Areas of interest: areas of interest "Basketball Arena"
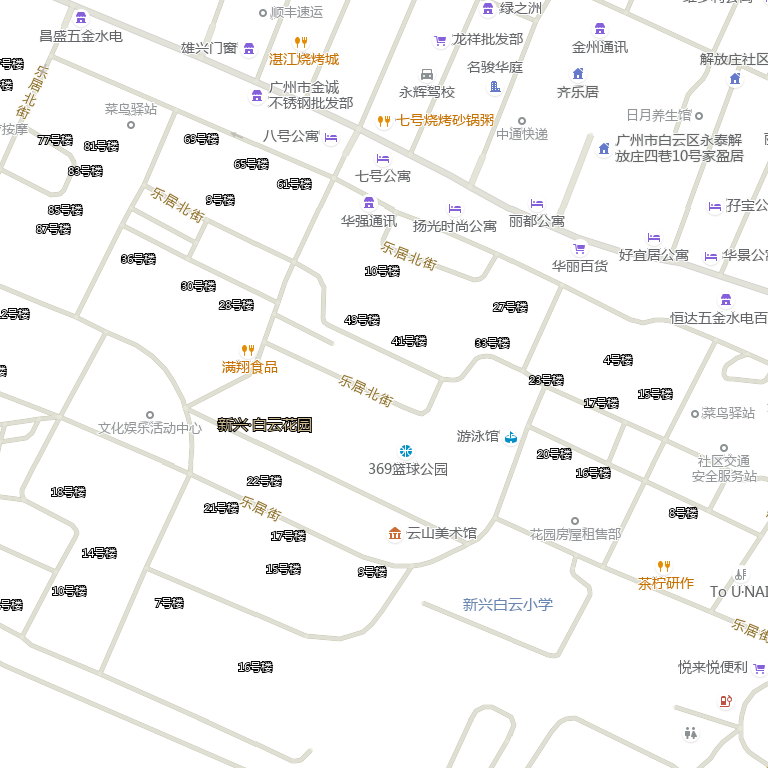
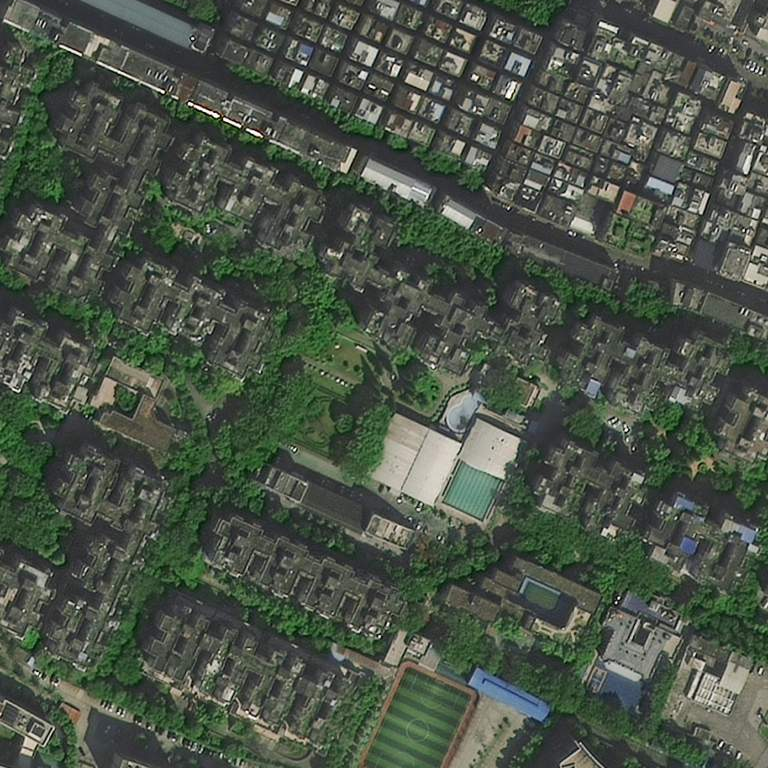